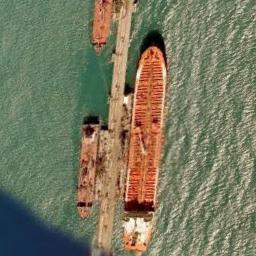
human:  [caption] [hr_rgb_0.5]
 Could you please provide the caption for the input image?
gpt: There are three ships in the green water on the shore .

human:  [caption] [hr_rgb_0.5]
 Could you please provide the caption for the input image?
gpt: Three orange ships docked at the dock .

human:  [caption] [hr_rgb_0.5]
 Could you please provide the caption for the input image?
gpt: Several orange ships of different sizes are docked at the dock and the water is green .

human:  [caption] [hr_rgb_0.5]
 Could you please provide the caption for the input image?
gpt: Several ships of different sizes and shapes are at sea .

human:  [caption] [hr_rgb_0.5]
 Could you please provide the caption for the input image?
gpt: There are three red ships at the harbor .